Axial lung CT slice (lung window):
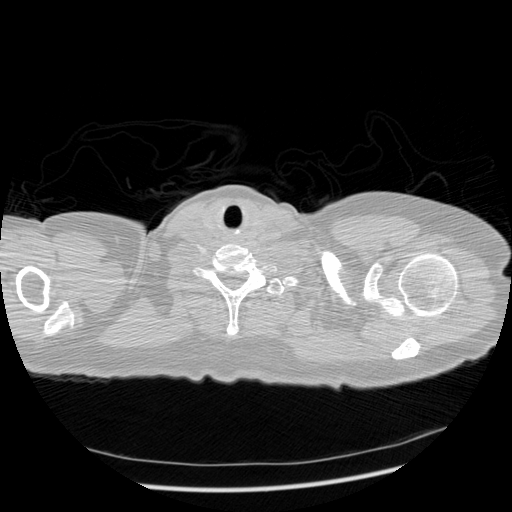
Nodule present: no